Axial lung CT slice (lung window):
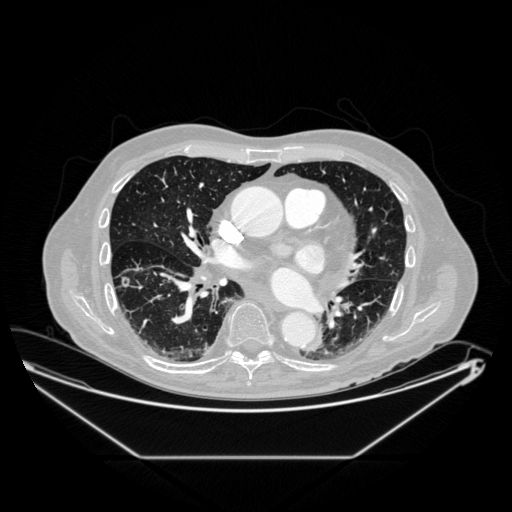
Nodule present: yes
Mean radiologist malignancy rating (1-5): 3.5